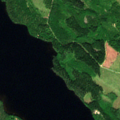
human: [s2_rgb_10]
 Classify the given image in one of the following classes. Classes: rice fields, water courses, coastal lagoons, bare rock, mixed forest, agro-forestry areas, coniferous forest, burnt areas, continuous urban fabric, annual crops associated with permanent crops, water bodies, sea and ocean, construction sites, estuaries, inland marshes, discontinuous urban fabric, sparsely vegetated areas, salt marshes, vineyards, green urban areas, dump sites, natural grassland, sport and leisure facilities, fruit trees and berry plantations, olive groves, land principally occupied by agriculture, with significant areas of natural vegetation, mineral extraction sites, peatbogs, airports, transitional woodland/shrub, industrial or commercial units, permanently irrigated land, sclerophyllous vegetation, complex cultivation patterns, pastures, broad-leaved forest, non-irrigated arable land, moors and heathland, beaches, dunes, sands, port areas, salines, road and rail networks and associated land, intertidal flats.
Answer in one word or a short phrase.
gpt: coniferous forest, mixed forest, transitional woodland/shrub, water bodies